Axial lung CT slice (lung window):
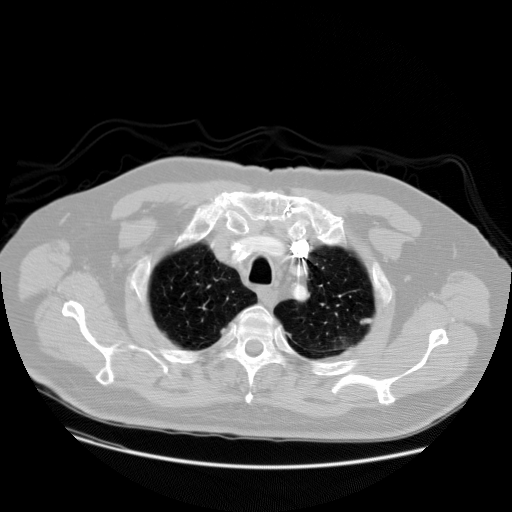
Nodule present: no